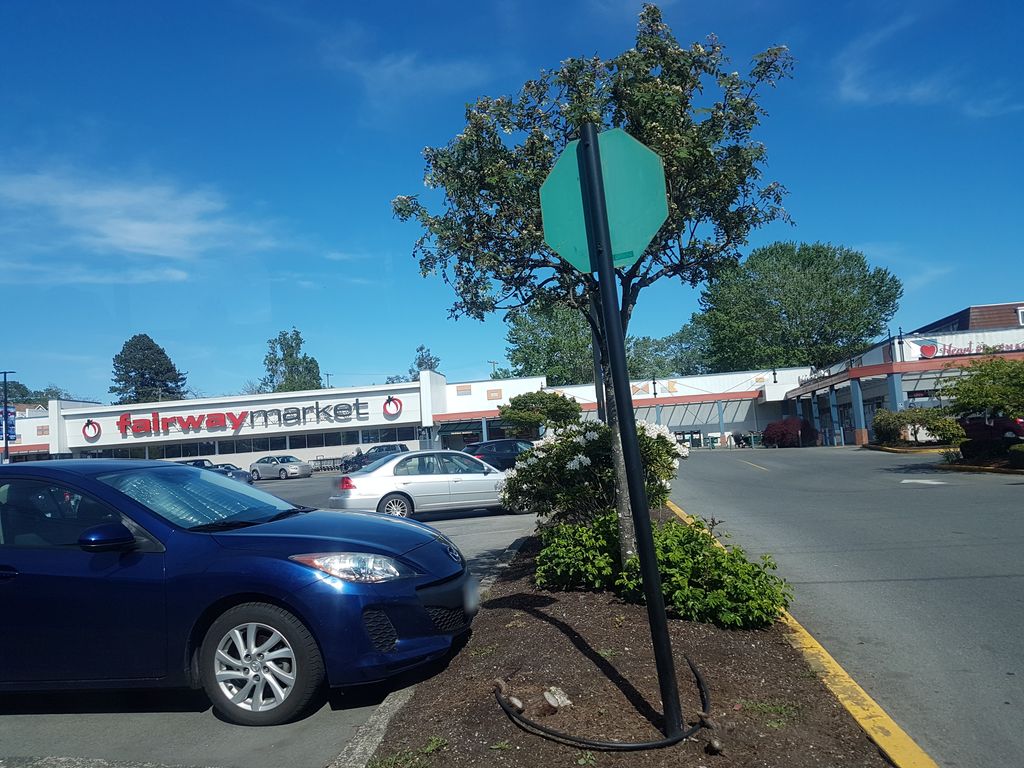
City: victoria